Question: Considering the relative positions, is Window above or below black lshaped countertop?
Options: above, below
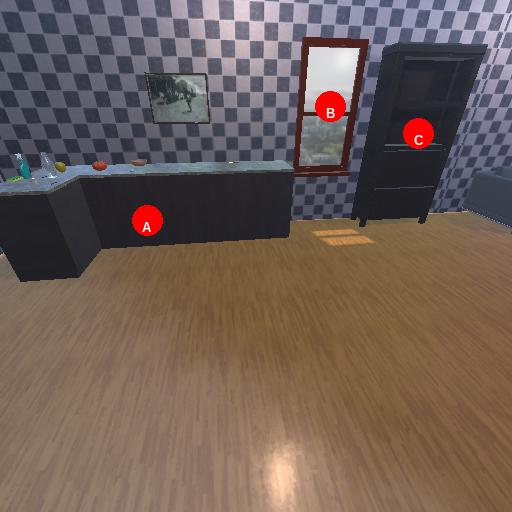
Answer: above